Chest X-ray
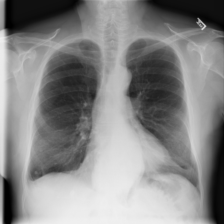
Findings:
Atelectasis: negative
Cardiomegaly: negative
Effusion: negative
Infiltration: negative
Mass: negative
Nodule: negative
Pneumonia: negative
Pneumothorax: negative
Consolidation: negative
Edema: negative
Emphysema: negative
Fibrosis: negative
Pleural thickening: negative
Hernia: negative